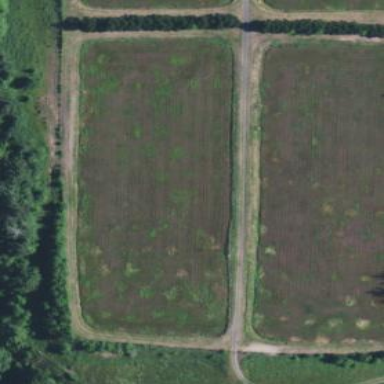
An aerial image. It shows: Farmland where cranberries are grown.